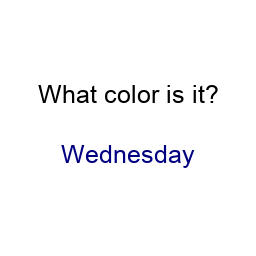
Color: navy
Background color: white
Question text color: black